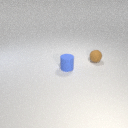
small blue rubber cylinder to the left of small brown rubber sphere